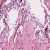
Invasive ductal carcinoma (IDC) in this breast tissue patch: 0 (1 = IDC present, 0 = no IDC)